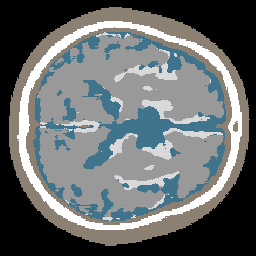
Label: no_lesion